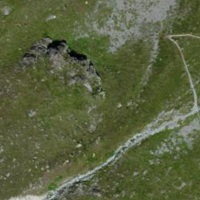
EUNIS habitat code: 48
Species observed at this site:
Silene acaulis